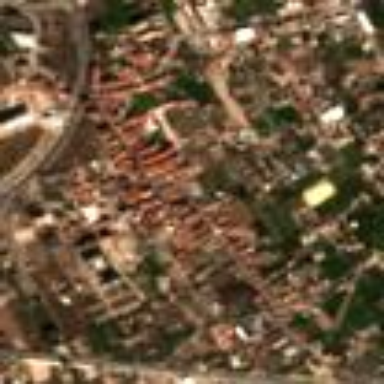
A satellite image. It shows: Residential area situated in the suburb.